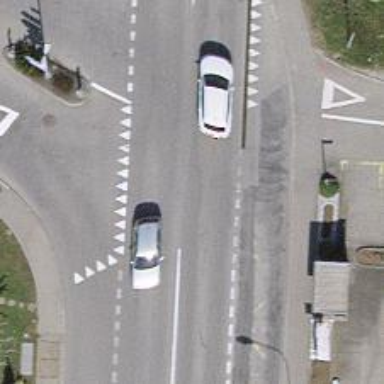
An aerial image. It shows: Bus stop equipped with public transport stop position.